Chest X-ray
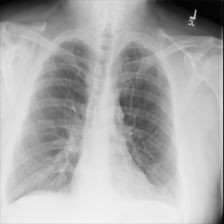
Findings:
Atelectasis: negative
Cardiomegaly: negative
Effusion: positive
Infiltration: negative
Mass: negative
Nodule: negative
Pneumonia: negative
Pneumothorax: negative
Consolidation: negative
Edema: negative
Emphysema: negative
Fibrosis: negative
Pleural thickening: negative
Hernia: negative